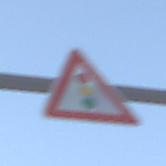
Verkehrszeichen: Lichtzeichenanlage
Umgebung: Outdoor, Nature
Tageszeit: SunriseSunset
Wetter: Clear
Licht: Natural
Jahreszeit: NotSpecified
Kontrast: HighContrast